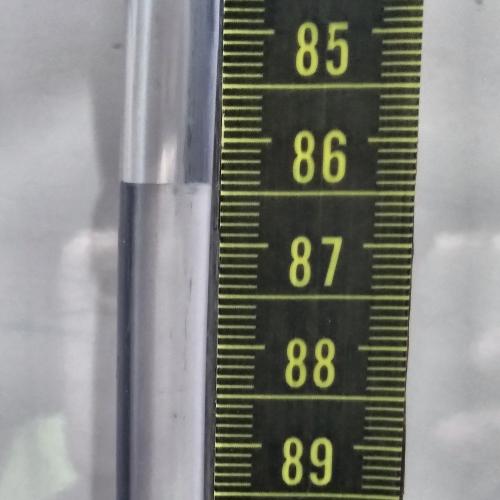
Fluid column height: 86.4 cm